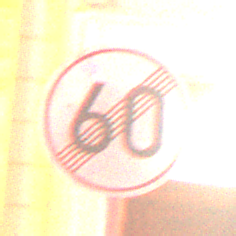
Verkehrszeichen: EndeGeschwindigkeit60
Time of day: Night
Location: Outdoor (Urban)
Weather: Overcast
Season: Winter
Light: Artificial